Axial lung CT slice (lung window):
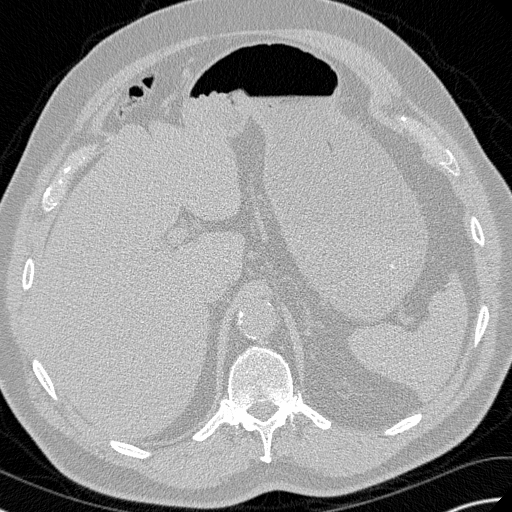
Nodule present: no